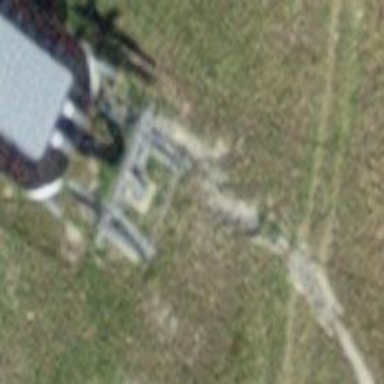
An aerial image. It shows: Pylon for aerialway.